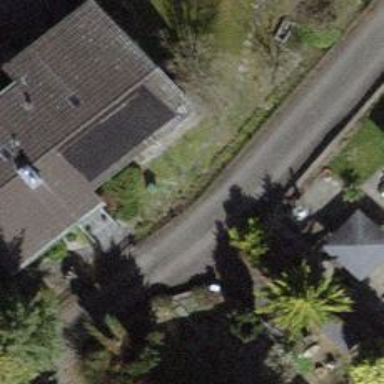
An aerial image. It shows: Residential road with asphalt surface and no sidewalks.